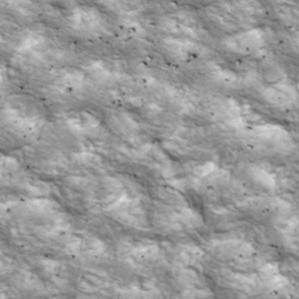
Label: non_frost